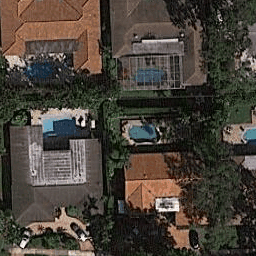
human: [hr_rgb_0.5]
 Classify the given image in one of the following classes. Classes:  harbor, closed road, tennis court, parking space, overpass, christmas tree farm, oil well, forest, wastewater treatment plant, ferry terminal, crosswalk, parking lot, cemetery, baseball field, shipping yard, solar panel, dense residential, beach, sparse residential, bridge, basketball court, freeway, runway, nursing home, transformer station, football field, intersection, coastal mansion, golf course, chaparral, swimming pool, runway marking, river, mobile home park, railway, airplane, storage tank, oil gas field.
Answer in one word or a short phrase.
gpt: coastal mansion